Interaction volume radius: 5 \u00c5
Interaction volume height: 30 \u00c5
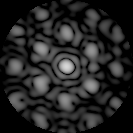
Disorder parameter: 0.4826